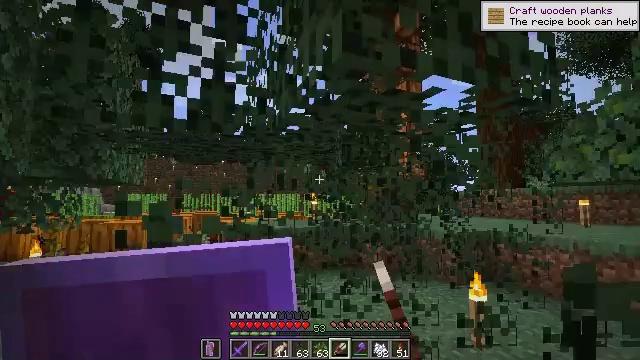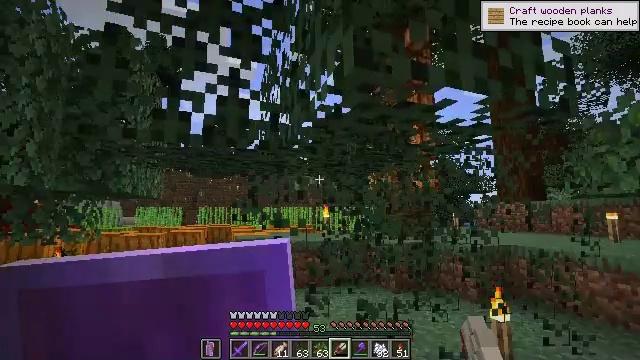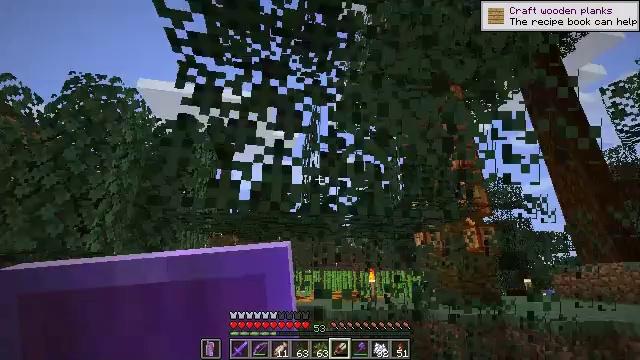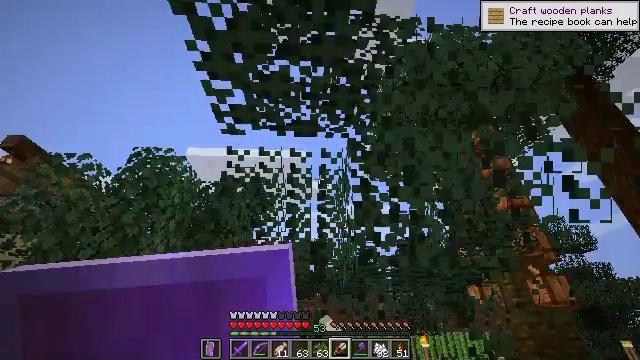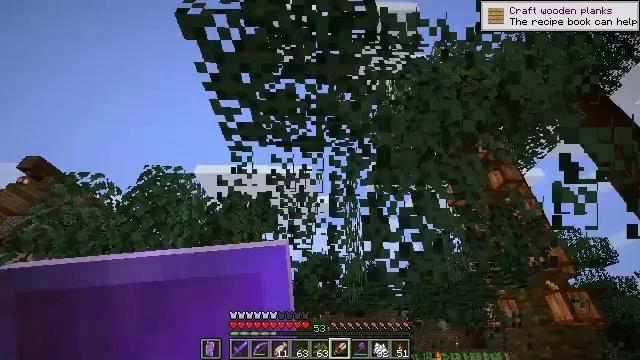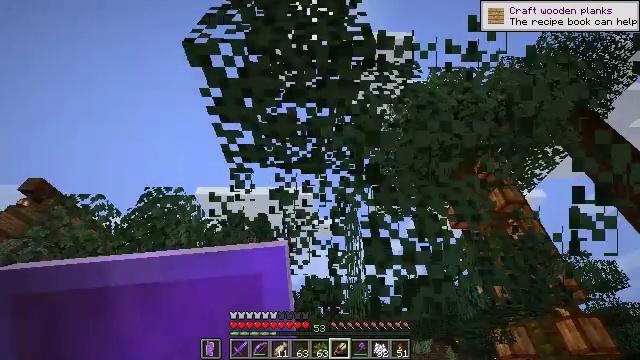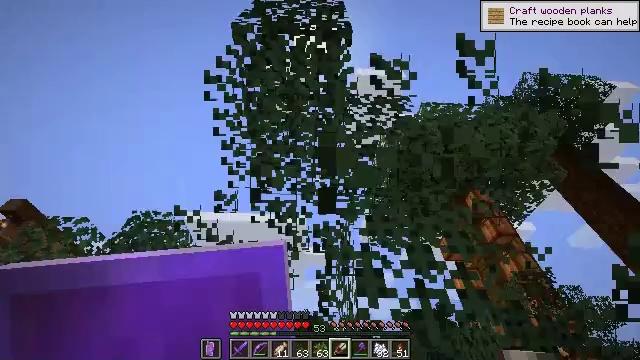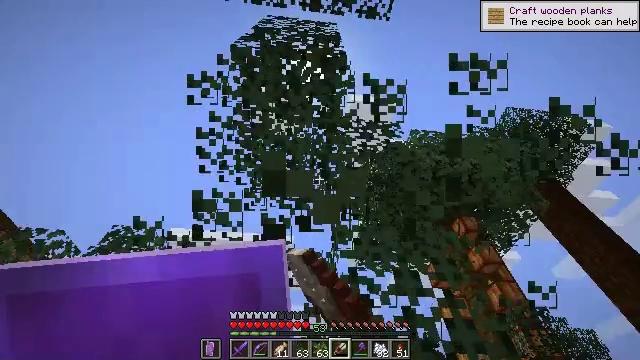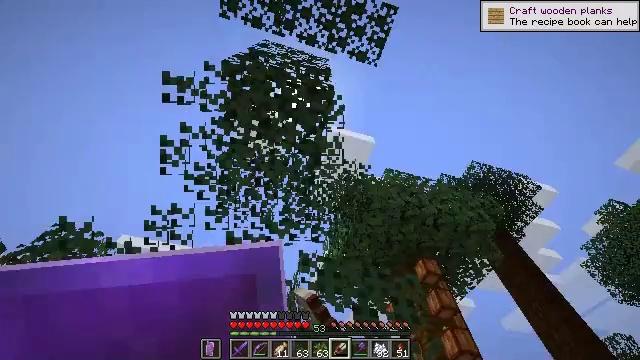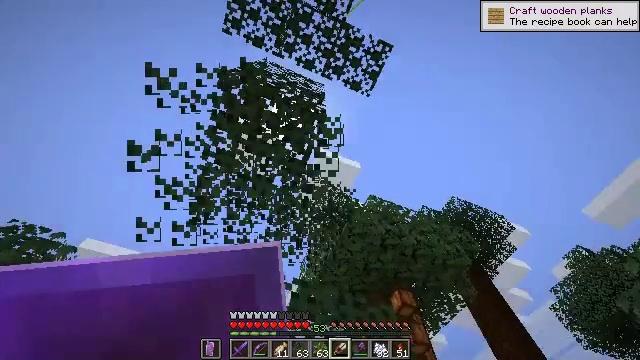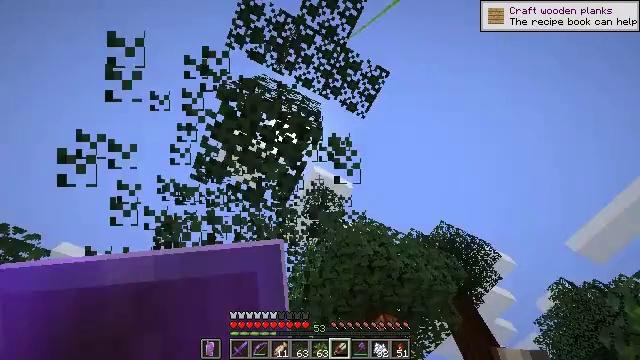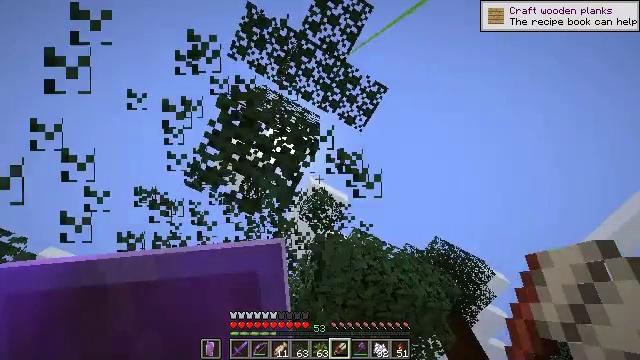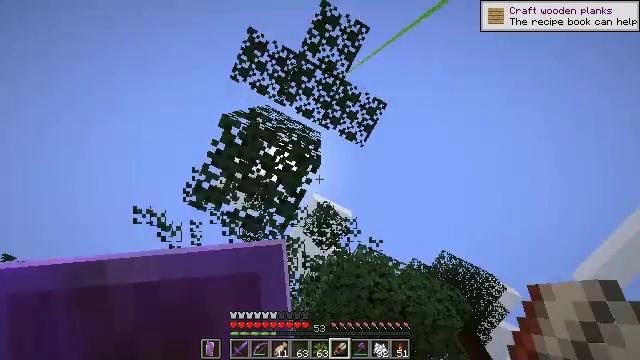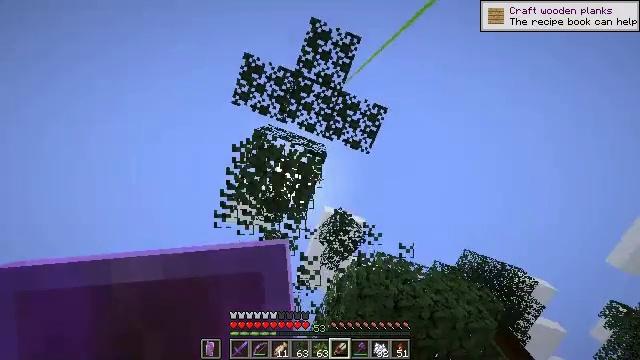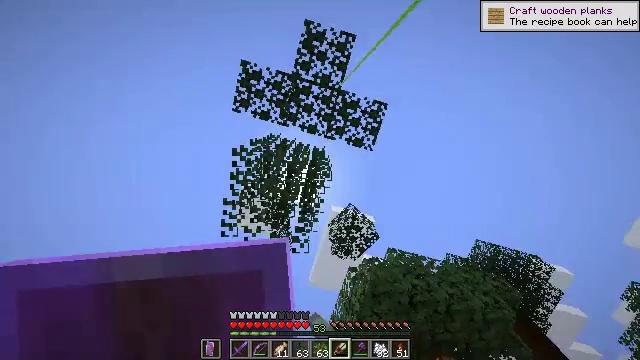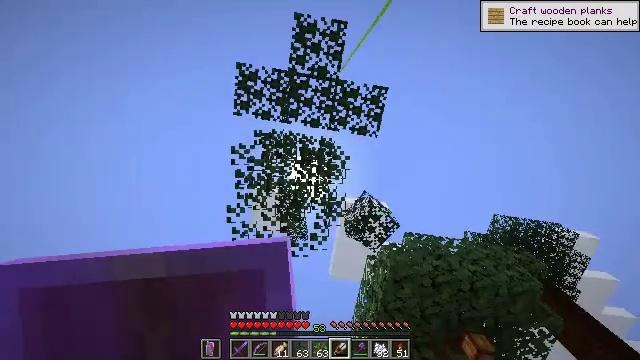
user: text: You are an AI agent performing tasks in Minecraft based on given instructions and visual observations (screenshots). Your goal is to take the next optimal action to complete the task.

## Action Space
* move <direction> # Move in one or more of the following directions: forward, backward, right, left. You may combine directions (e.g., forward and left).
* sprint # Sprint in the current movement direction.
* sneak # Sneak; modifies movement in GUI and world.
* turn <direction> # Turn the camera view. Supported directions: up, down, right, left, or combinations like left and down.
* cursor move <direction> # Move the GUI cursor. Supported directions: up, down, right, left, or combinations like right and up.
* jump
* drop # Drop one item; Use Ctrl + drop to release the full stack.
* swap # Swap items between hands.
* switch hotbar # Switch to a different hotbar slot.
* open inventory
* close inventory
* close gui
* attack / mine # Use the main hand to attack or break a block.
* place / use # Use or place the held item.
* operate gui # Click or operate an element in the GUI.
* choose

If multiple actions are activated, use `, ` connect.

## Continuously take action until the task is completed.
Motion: motion action
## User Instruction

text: Collect spruce leaves for landscaping.
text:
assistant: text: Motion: turn left and up, attack / mine
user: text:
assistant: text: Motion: turn left and up, attack / mine
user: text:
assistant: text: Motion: turn left and up, attack / mine
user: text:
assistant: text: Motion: turn left and up, attack / mine
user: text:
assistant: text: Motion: turn up, attack / mine
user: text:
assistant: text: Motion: turn right and up, attack / mine
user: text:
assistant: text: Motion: turn right and up, attack / mine
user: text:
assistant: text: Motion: turn right and up, attack / mine
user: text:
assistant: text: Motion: turn right and up, attack / mine
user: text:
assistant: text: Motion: turn right and up, attack / mine
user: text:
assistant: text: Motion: turn right and up, attack / mine
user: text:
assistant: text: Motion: turn left and up, attack / mine
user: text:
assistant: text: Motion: turn left and up, attack / mine
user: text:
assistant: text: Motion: turn left, attack / mine
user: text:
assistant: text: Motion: turn left and down, attack / mine
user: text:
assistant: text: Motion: attack / mine
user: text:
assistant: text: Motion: attack / mine
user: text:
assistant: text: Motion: attack / mine
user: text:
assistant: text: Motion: turn left and up, attack / mine
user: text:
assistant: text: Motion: turn left and up, attack / mine
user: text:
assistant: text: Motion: attack / mine
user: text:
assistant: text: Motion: attack / mine
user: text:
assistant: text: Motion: attack / mine
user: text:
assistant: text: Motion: turn right and up, attack / mine
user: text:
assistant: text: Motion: turn right and up, attack / mine
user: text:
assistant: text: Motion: turn right and up, attack / mine
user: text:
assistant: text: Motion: attack / mine
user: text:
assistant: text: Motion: attack / mine
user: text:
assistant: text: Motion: turn right and up, attack / mine
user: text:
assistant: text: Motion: attack / mine